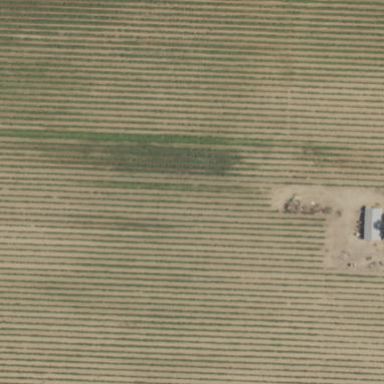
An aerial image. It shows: Vineyard with grape crops.